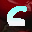
Label: 6